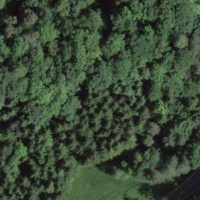
EUNIS habitat code: 44
Species observed at this site:
Aegopodium podagraria